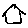
Label: house